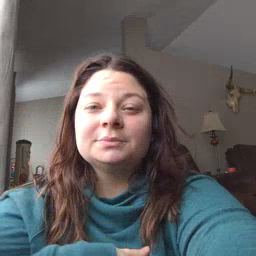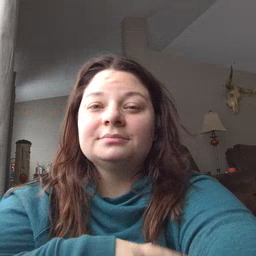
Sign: tiger